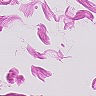
Metastatic tissue present: no